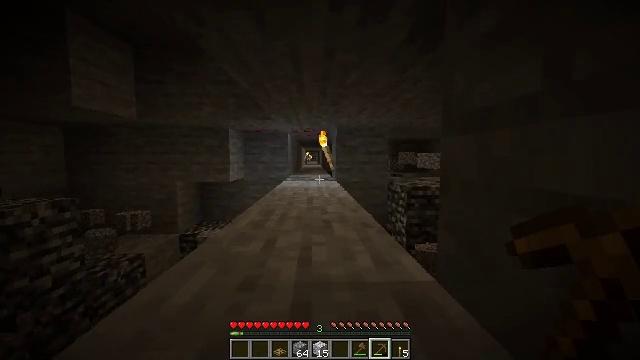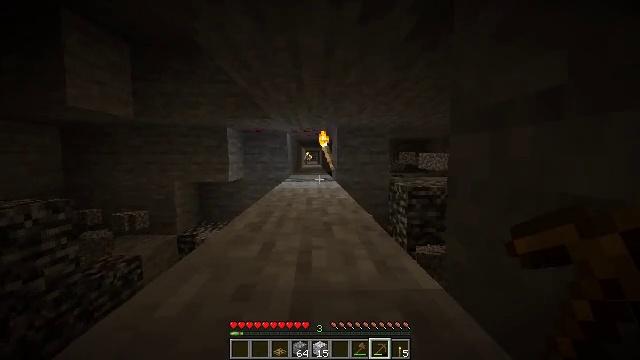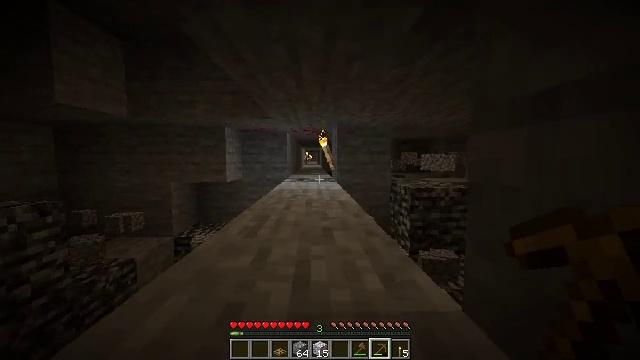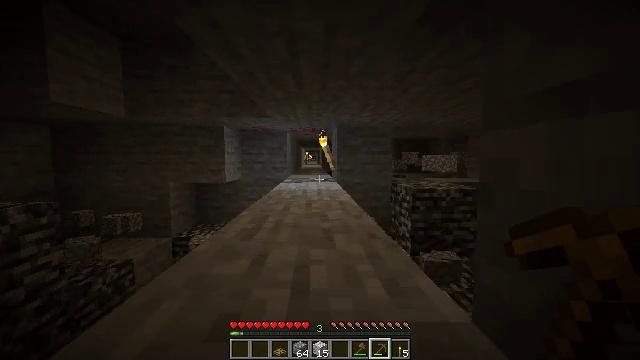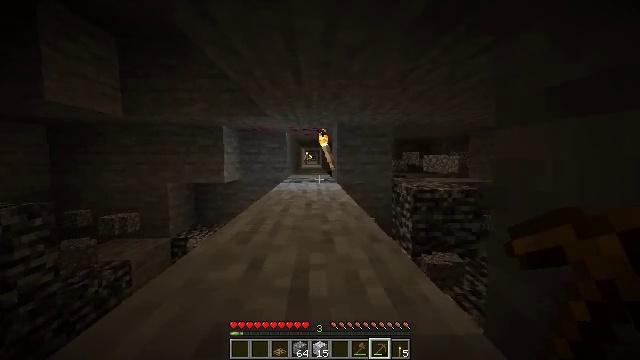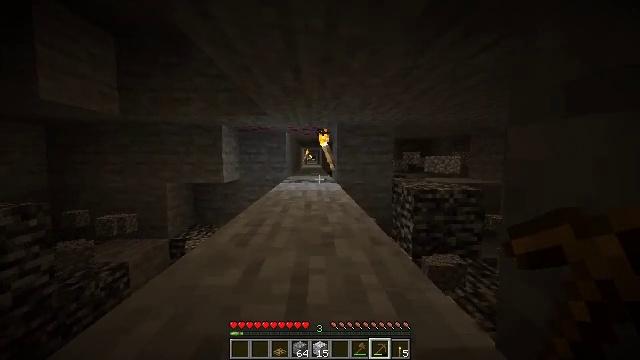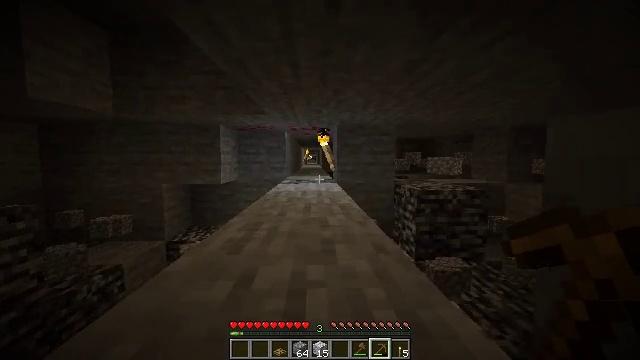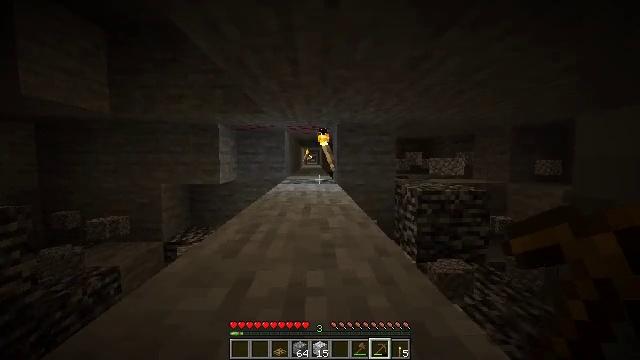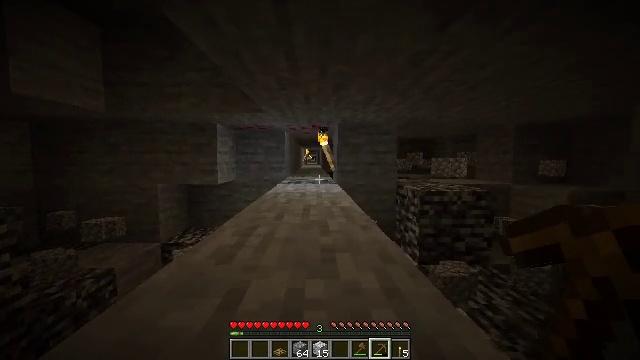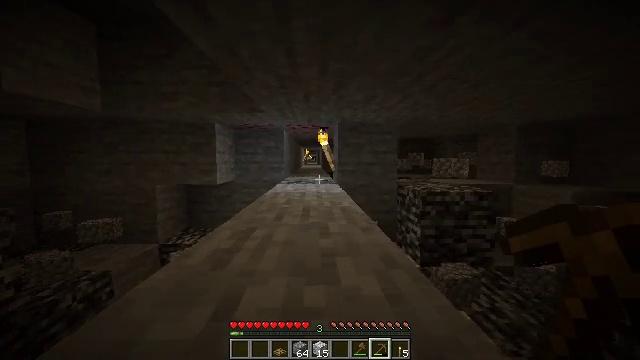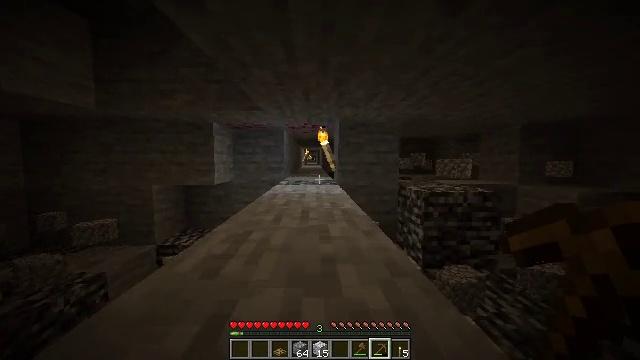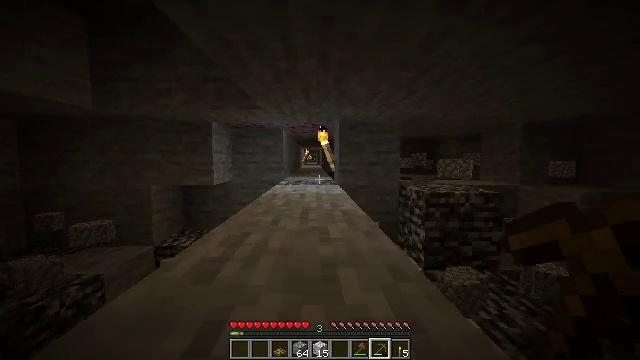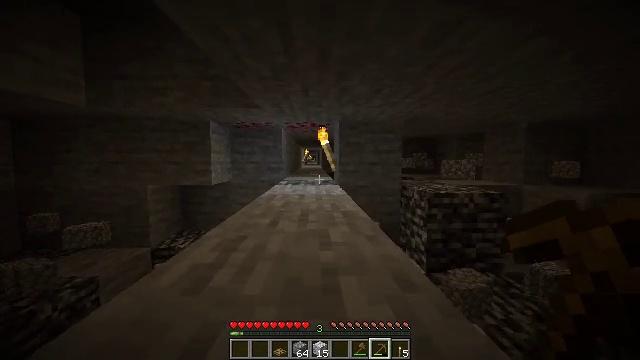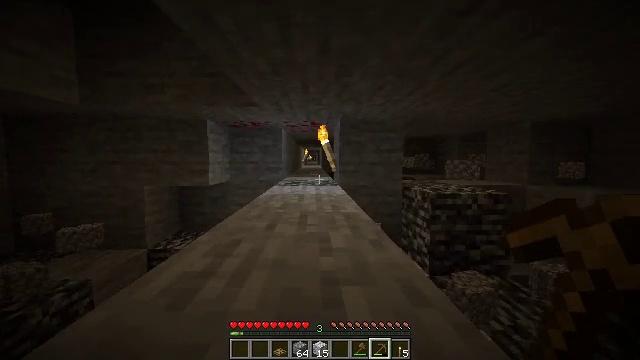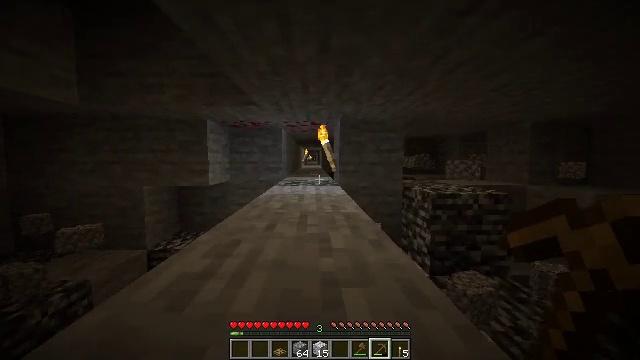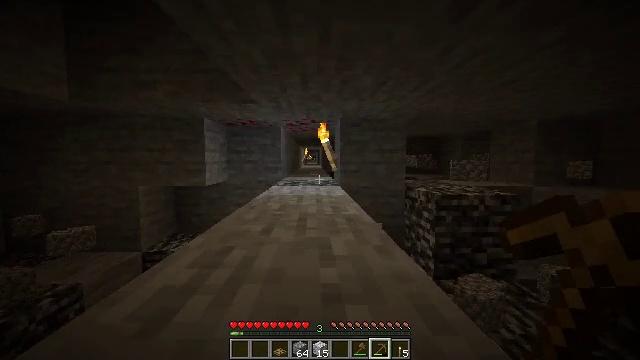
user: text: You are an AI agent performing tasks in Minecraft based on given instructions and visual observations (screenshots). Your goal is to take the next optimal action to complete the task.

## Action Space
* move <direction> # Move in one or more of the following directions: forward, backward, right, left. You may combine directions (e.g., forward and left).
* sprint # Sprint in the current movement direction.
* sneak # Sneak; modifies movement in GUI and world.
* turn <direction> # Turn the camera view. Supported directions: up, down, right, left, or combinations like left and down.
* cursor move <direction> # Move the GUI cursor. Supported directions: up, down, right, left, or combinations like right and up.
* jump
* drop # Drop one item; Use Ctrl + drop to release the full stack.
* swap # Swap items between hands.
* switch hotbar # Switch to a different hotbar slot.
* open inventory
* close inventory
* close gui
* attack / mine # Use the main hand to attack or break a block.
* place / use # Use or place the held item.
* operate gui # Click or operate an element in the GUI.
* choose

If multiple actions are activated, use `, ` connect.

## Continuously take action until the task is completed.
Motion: motion action
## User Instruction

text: Left click to collect the wall torch.
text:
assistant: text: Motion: move forward
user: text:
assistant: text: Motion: move forward
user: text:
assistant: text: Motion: move forward
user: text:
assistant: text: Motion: move forward
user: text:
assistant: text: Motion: move forward
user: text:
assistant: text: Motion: move forward
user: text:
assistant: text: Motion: move forward
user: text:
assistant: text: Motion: move forward
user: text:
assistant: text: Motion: move forward
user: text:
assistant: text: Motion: move forward
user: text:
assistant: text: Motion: move forward
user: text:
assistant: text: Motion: move forward
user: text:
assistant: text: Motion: move forward
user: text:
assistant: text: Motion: move forward
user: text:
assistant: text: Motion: move forward
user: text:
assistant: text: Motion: move forward
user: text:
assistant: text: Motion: move forward
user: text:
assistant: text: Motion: move forward
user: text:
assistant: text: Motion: move forward
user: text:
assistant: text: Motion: move forward
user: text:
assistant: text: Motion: move forward
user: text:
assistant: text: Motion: move forward
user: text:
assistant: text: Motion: move forward
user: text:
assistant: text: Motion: move forward
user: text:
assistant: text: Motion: move forward
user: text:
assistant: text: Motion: move forward
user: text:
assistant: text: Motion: move forward
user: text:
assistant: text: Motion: move forward
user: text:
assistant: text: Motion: move forward
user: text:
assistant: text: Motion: move forward